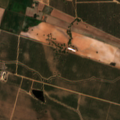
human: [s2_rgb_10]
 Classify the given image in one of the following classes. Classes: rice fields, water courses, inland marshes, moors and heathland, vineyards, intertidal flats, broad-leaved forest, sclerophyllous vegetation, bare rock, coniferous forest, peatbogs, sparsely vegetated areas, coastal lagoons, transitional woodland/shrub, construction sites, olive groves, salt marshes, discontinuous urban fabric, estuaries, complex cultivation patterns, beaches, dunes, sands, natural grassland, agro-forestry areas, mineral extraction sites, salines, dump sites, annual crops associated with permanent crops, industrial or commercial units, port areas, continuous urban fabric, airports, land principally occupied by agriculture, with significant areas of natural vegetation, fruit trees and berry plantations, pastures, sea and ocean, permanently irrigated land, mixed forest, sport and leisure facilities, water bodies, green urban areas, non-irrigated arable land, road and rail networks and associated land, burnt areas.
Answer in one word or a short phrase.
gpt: continuous urban fabric